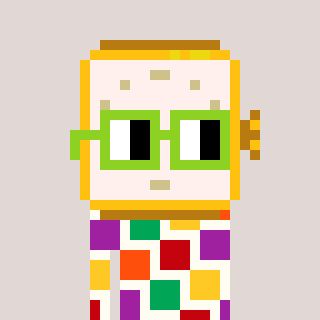
a pixel art character with square light green glasses, a watch-shaped head and a grayscale-colored body on a warm background